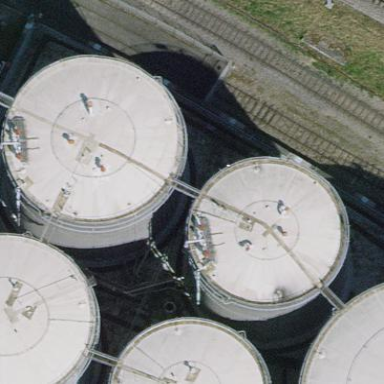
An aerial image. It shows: Storage tank building.